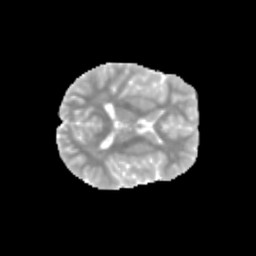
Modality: MD
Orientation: axial
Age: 11
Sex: male
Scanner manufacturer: siemens
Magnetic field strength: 3 T
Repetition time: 3.8 s
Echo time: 0.07 s